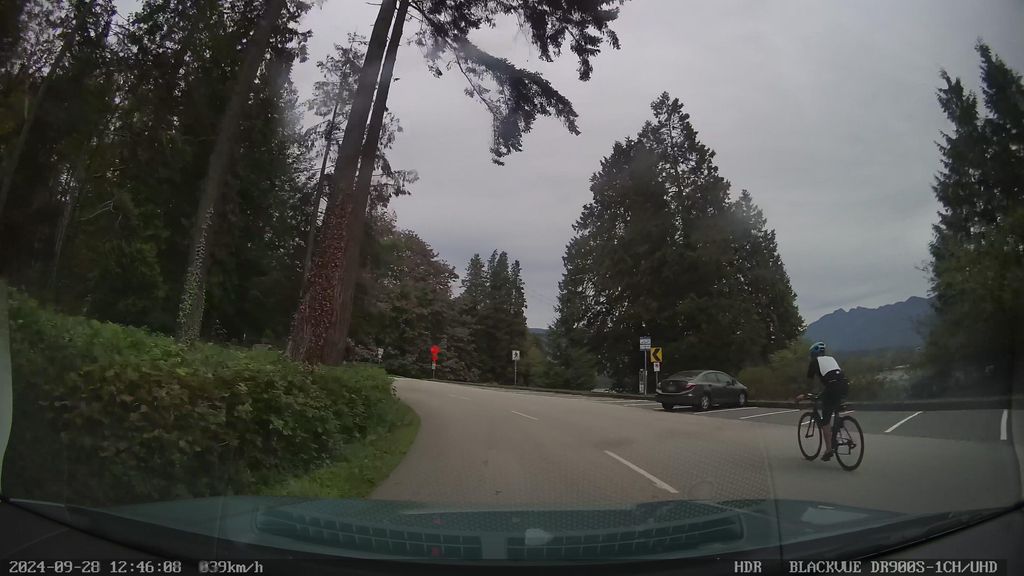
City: vancouver